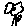
Label: flower